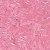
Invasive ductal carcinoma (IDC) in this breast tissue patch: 0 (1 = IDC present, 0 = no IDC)